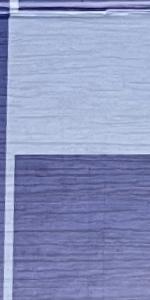
Label: Empty